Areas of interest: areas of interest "Emergency Center"
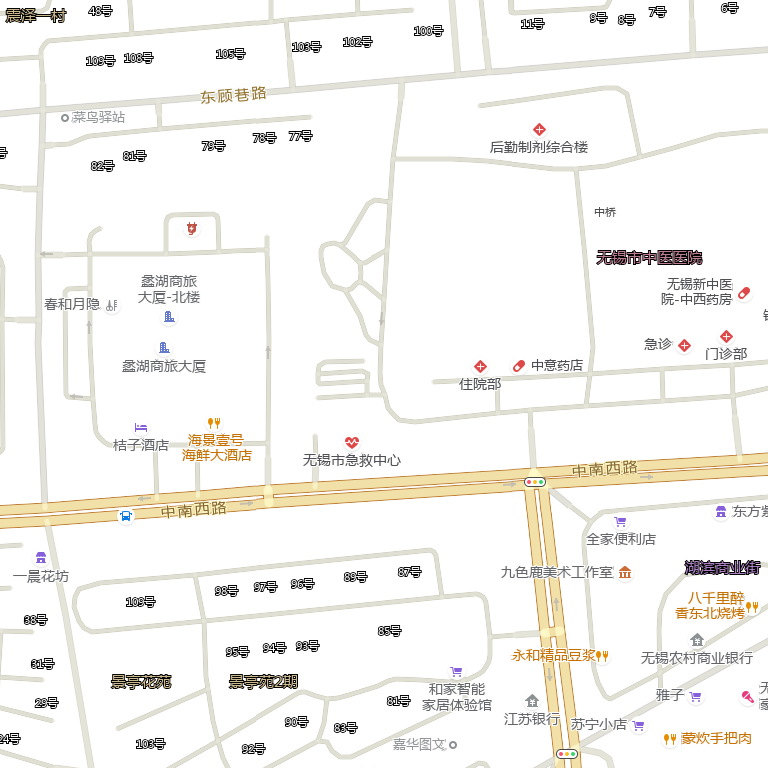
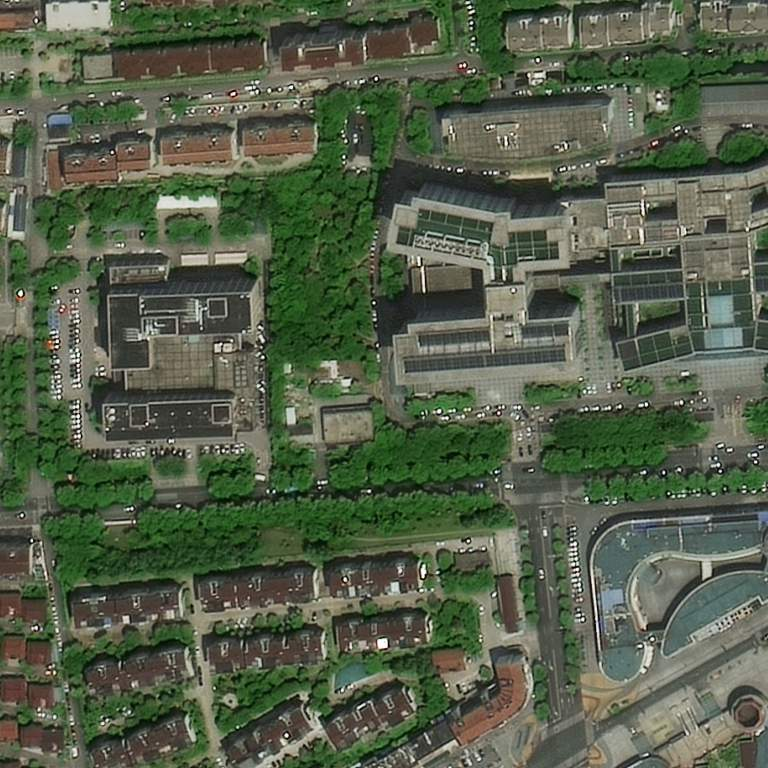